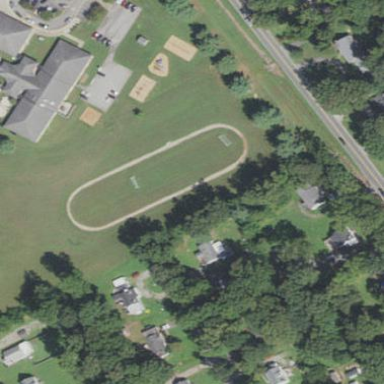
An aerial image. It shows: Track in leisure land.